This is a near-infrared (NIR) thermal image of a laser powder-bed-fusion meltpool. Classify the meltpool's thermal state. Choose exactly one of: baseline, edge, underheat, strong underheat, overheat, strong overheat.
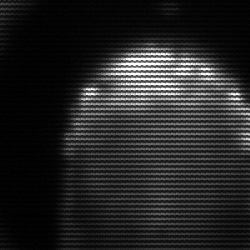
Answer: edge